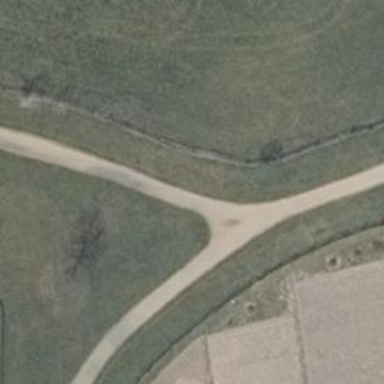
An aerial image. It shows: Compacted footway.